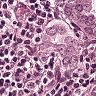
Metastatic tissue present: yes